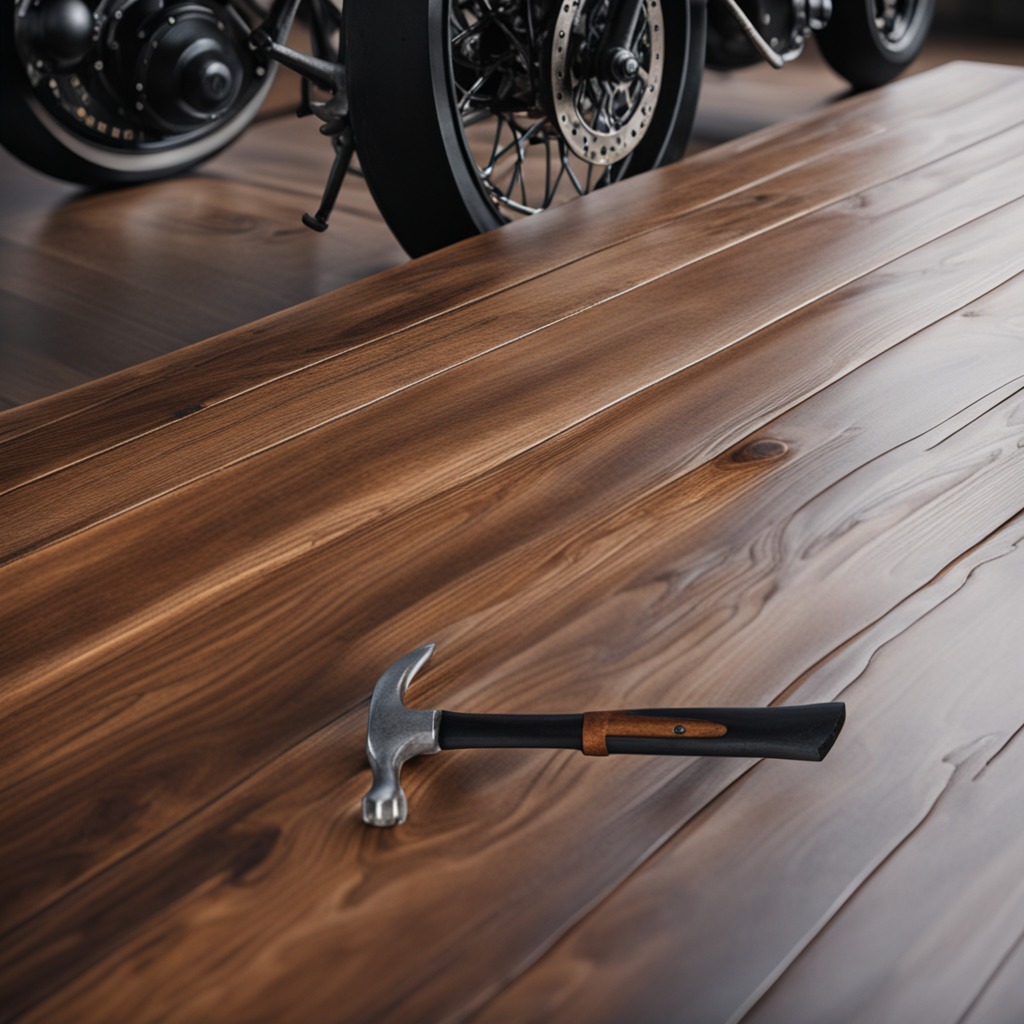
A hammer is lying on an oil-spilled wooden table in a vintage motorcycle garage.